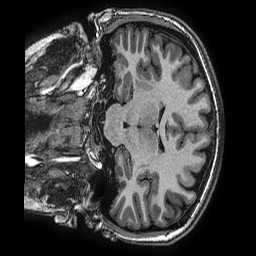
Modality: T1w
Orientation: coronal
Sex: female
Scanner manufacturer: ge
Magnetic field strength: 3 T
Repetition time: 0.0077 s
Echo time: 0.003436 s